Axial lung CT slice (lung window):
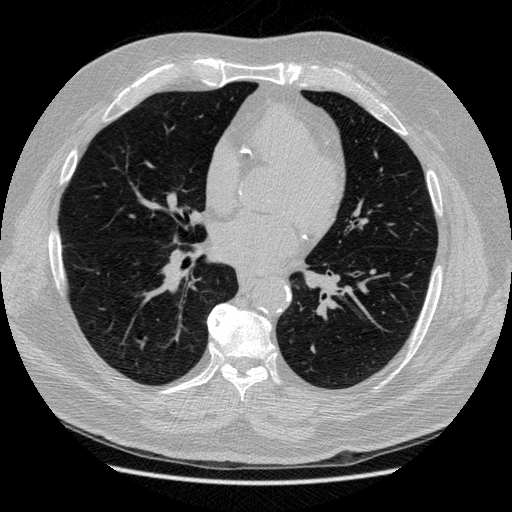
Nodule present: no